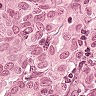
Metastatic tissue present: yes